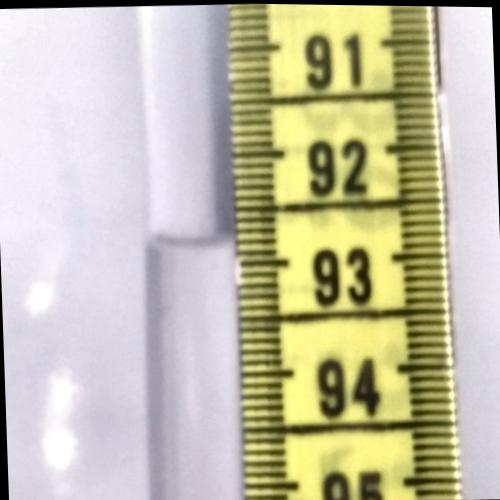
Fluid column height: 92.8 cm